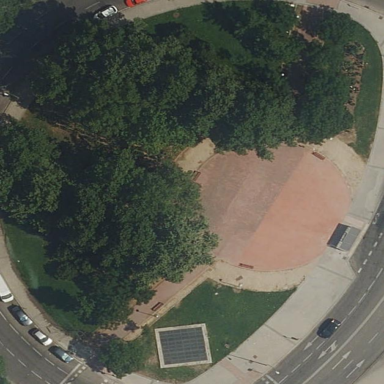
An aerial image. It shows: Lovely park for leisure and relaxation.